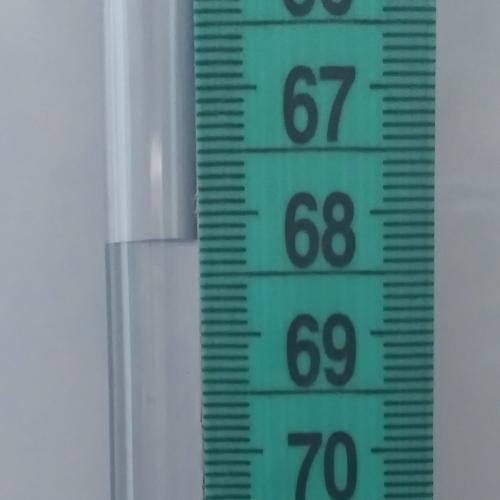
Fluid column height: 68.2 cm